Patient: sex M, age 26
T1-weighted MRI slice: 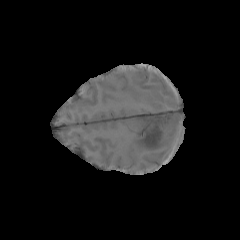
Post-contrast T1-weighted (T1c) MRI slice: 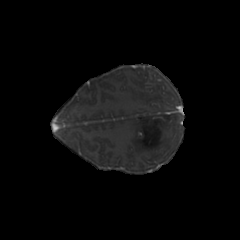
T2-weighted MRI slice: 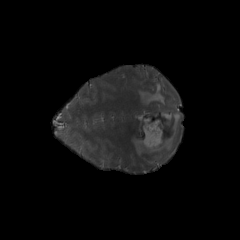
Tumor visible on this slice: yes
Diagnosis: Astrocytoma, IDH-mutant
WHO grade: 4